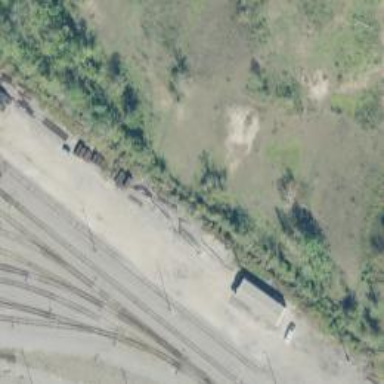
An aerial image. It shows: View of railway yard.